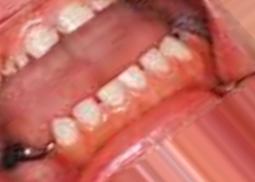
Condition: Caries